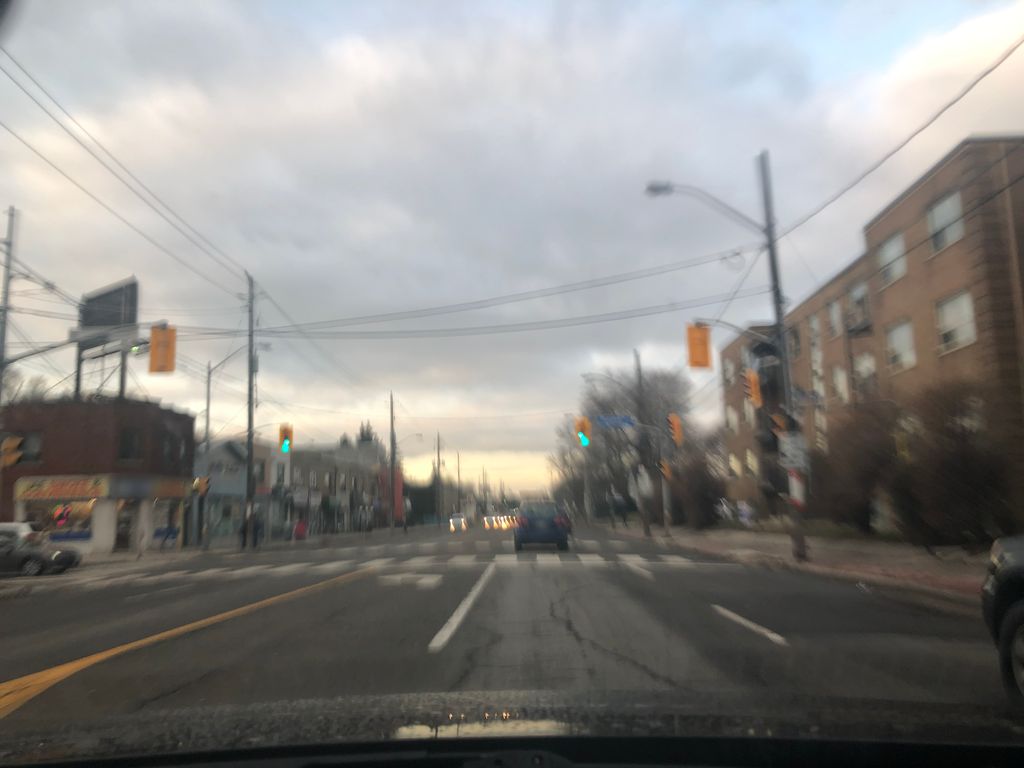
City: toronto